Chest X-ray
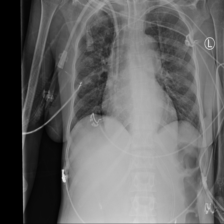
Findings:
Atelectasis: negative
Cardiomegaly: negative
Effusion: negative
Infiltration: negative
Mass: negative
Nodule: negative
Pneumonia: negative
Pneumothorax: negative
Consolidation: negative
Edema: negative
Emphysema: negative
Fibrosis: negative
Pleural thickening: negative
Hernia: negative